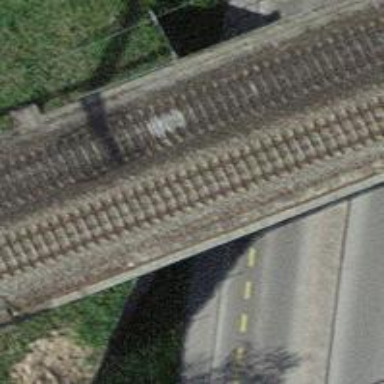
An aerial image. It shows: Railway bridge with electrified contact line. There is one track on the bridge.